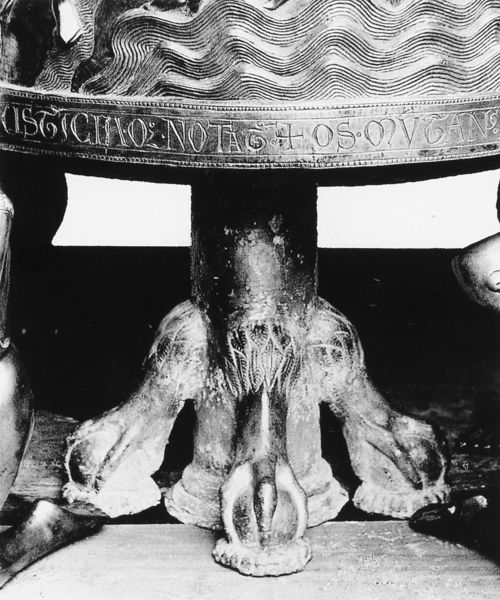
Titel: Taufbecken im Hildesheimer Dom
Standort: Hildesheim, Dom (EU - D - Nds)
Schlagwörter: fuß, vogel, wasser, weiß, ausschnitt, grau, marmor, schwarz, säule, tisch, tier, tiere, muster, alt, federn, sockel, stehen, stein, gold, drei, skulptur, schrift, welle, wellen, gewicht, schwer, füsse, rand, detail, inschrift, metall, bronze, plastik, podest, foto, fotografie, photographie, vier, kreuz, religion, schwarzweiss, krallen, gravur, photo, maserung, glocke, löwen, antik, griechisch, kralle, ständer, löwe, verzeirung, guss, fot, römisch, klauen, klaue, latein, taufbecken, 4, 5, kuge, f´vogel, ritzrelief